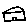
Label: house